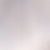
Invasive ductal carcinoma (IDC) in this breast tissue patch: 0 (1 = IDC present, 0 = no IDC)